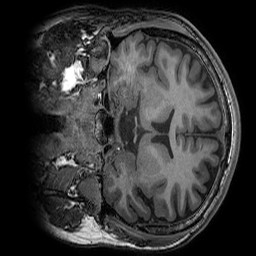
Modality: T1w
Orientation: coronal
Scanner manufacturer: ge
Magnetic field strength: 3 T
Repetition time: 0.008156 s
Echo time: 0.00318 s